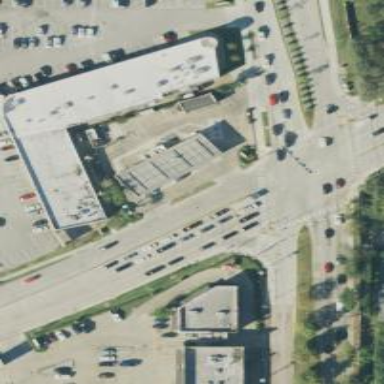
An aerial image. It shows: Retail building.